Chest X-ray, AP view. Patient: 62 years old, sex M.
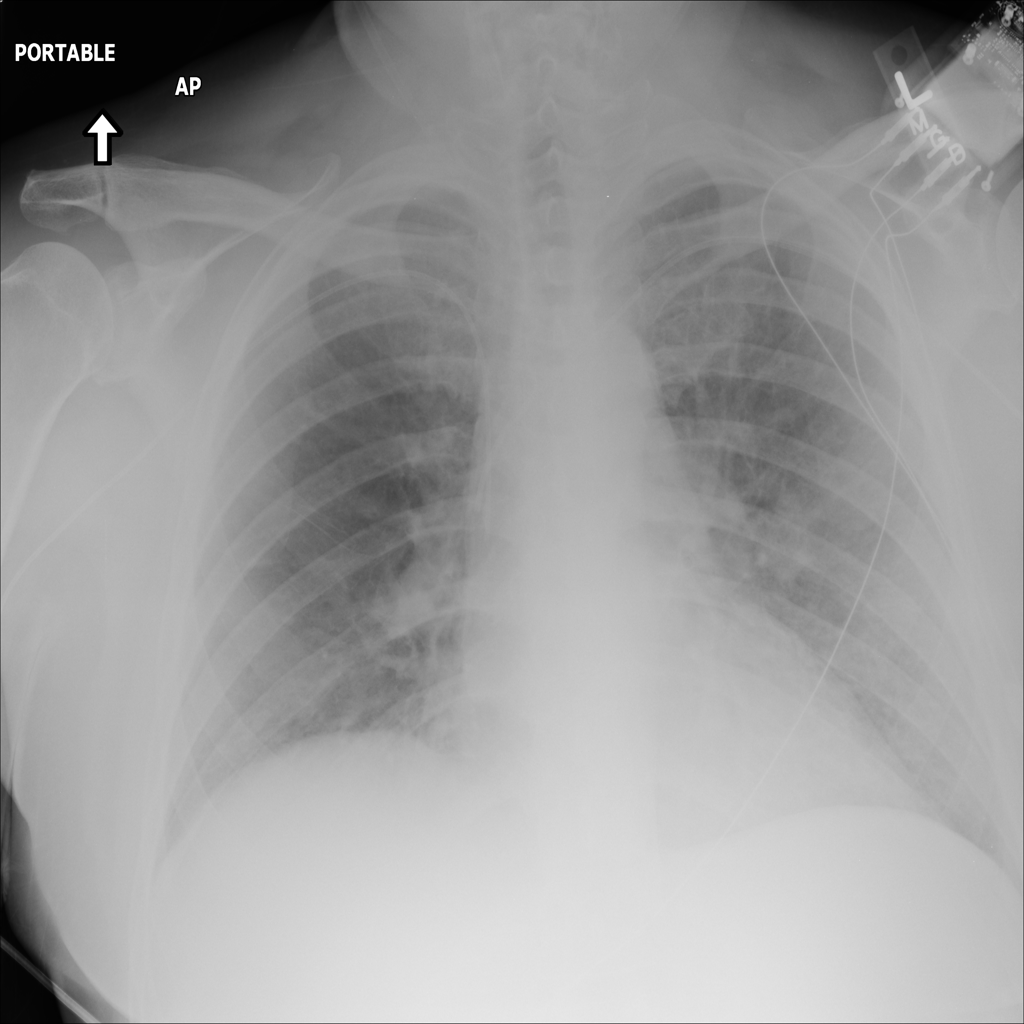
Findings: No Finding